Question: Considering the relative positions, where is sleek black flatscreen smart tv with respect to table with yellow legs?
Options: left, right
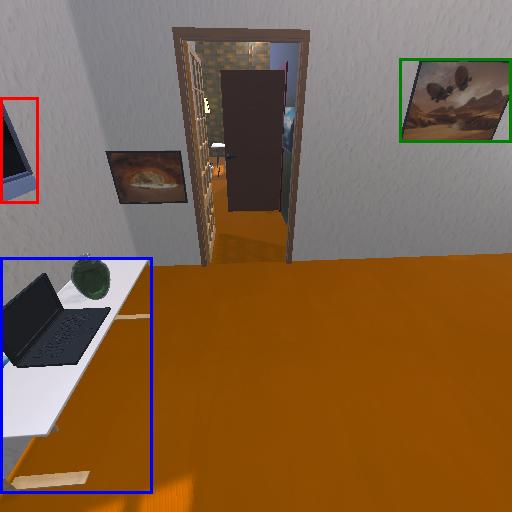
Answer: left